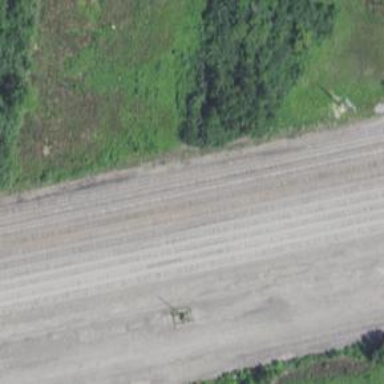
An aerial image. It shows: Railway yard in service.